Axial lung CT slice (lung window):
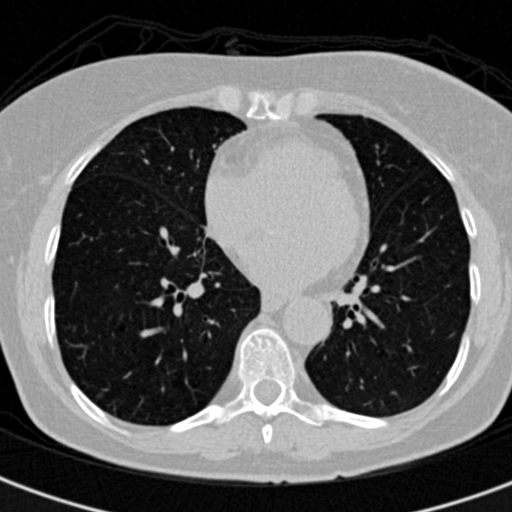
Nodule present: no